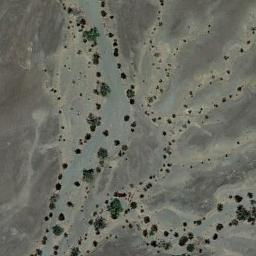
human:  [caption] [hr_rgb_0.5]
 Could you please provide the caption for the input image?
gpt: Some green chaparrals of different sizes grow in the desert and the dry river channels beside .

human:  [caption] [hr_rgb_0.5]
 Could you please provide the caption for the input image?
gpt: Only scattered weeds can be seen in this desert .

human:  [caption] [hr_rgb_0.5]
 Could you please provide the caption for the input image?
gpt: The chaparral is in the bare land .

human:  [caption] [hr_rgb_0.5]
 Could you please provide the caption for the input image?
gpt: Chaparral is sparsely distributed  in strips on the sand .

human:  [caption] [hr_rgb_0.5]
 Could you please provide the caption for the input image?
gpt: The chaparral is scattered and sparse .